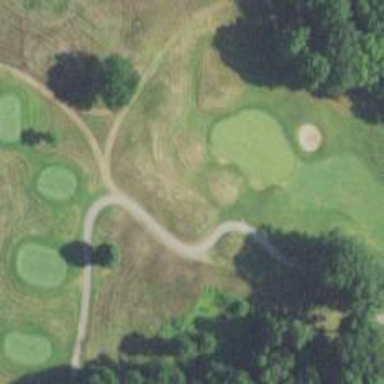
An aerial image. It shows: Path for both roads and golfers.